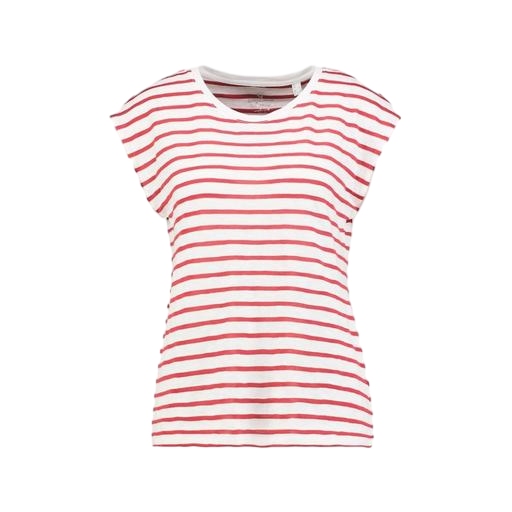
red striped jersey tee, red printed t-shirt only macy, red striped tee, white background